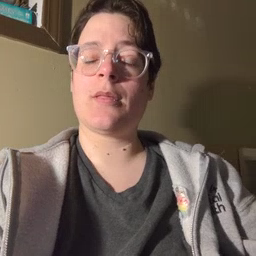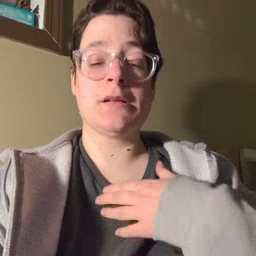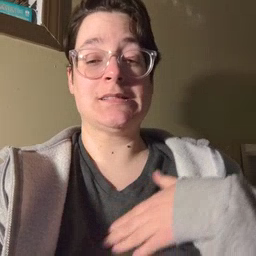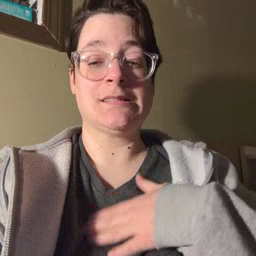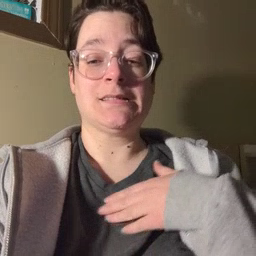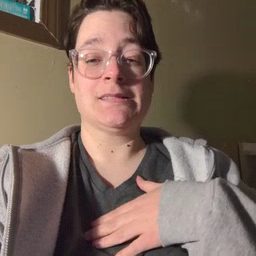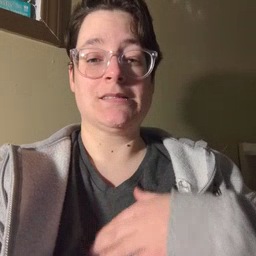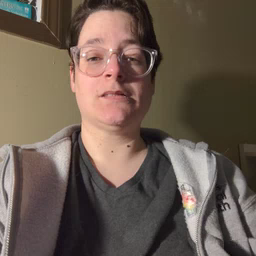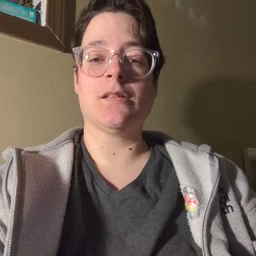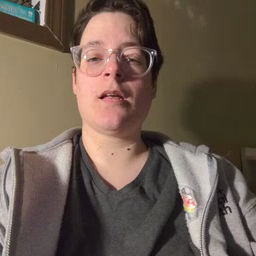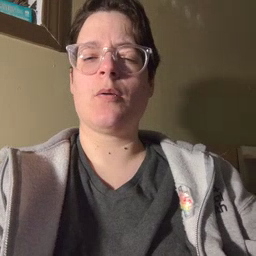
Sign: please